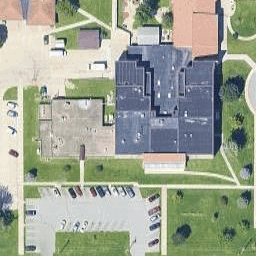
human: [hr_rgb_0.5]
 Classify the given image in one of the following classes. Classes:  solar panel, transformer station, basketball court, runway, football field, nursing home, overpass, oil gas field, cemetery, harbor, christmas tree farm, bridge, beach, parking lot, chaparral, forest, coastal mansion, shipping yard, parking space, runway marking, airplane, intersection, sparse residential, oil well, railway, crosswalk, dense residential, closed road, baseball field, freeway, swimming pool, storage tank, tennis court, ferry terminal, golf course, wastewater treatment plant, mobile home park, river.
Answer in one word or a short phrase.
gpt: nursing home